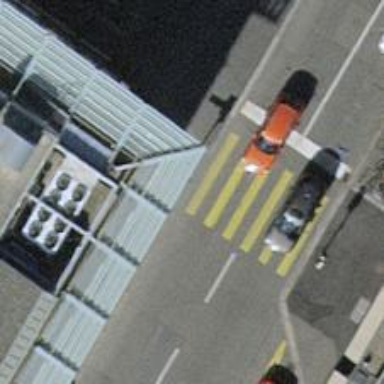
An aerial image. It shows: Kerb serving as barrier.